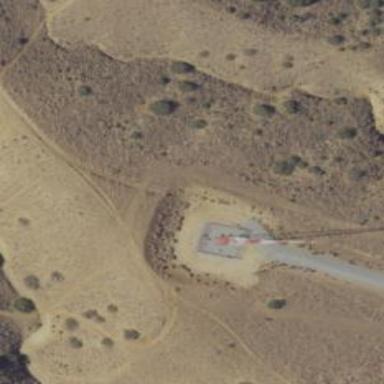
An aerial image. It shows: Man-made mast used for communication purposes.